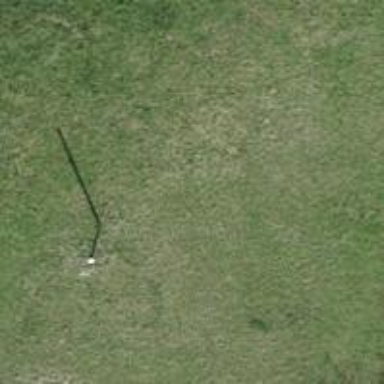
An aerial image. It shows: Power pole.